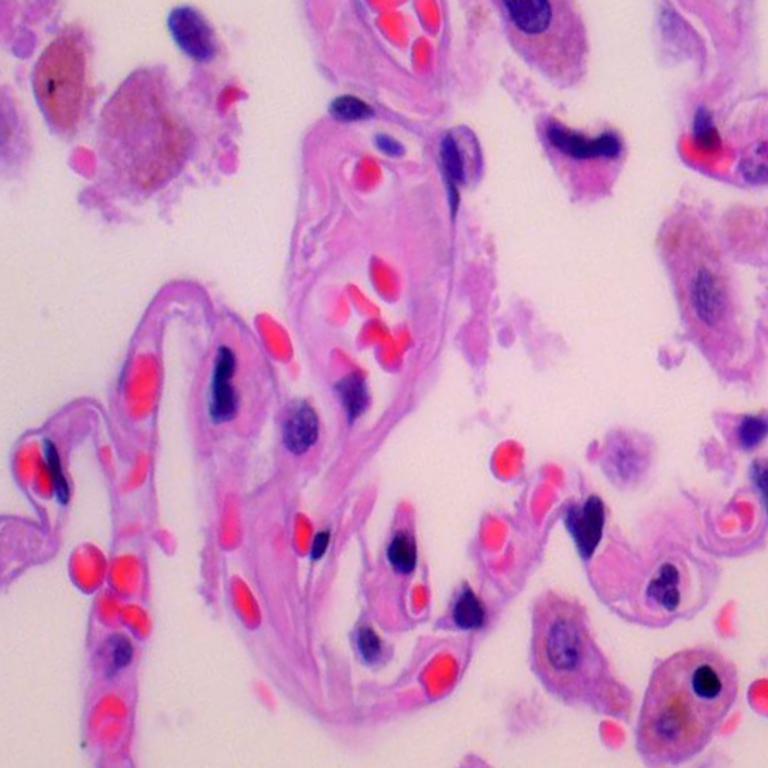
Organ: lung
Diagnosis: benign